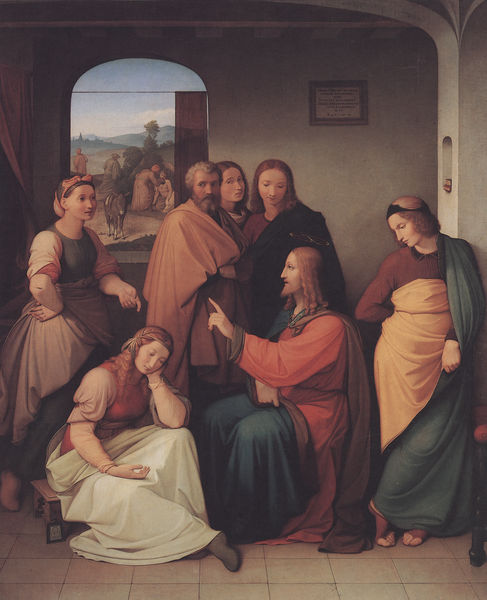
Titel: Christus bei Maria und Martha
Künstler: Friedrich Overbeck
Standort: Berlin
Institution: Alte Nationalgalerie
Schlagwörter: baum, blau, gemälde, gruppe, hand, himmel, kopf, mann, umhang, frauen, gelb, grün, landschaft, menschen, sitzen, braun, femmes, fenster, finger, frau, geste, hintergrund, kleid, männer, profil, raum, szene, säule, tür, weiss, zimmer, ausblick, haus, rot, tier, weg, malerei, bärte, wand, arm, arme, bibel, blicke, johannes, kleidung, neues testament, rahmen, stein, bild, gruppenbildnis, hände, innenraum, vorhang, öl, hügel, kirche, boden, gewand, interieur, lange haare, mantel, sitzend, decke, gewänder, personen, locken, renaissance, bauern, esel, statue, schürze, schlafen, bogen, italien, perspektive, schürzen, berge, türe, bank, füsse, hocker, schemel, figuren, inschrift, barbe, balken, stube, faltenwurf, glatt, zeigen, fotorealistisch, nazarener, tor, fugen, schild, offen, fuss, münchen, torbogen, draußen, mäntel, kacheln, altar, fleisen, küche, gestus, armreif, maison, nimbus, christus, jesus, jesus christus, hüfte, mittelalter, aufgestützt, priester, segnen, segnung, vue, chambre, predigt, heiliger, platten, niesche, außenraum, drinnen, femme, jünger, heilig, steinboden, maria, madonna, magdalena, christen, zuhörer, biblisch, petrus, doigt, robe, josef, michelangelo, rideau, porte, huile, raffael, bodenbelag, mahnung, erzählung, samariter, apostel, overbeck, alte pinakothek, perspective, belehrend, gleichnis, nazareth, saint, christus bei maria und martha, martha, rembrandt, biblique, debout, levi, ane, regard, ermahnen, einkehr, saints, jesu, allegorique, barmherziger, didactique, doigt centre, levit, nazaerener, nazarenener, ouverture, image, lam, männer und frauen, sitzender jesus, siants, jesu christ, aissis, aine